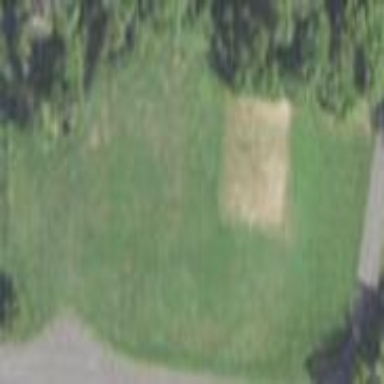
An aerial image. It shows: Area covered with grass.